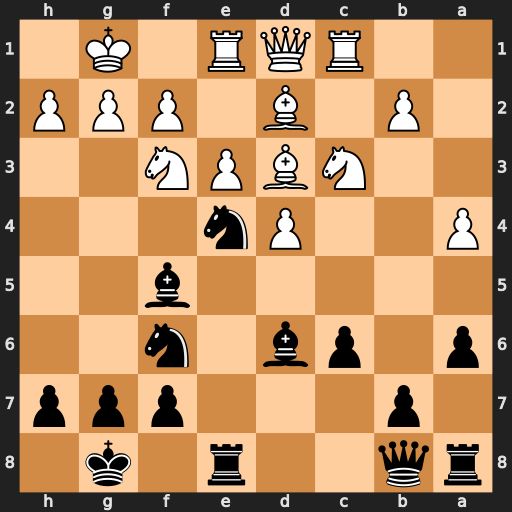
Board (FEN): rq2r1k1/1p3ppp/p1pb1n2/5b2/P2Pn3/2NBPN2/1P1B1PPP/2RQR1K1
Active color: b
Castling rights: -
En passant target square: -
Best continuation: Nxf2 Bxf5 Nxd1